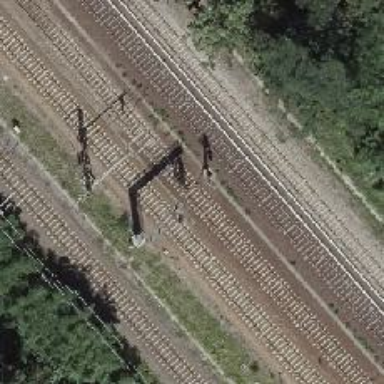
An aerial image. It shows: Railway with electrified contact lines.